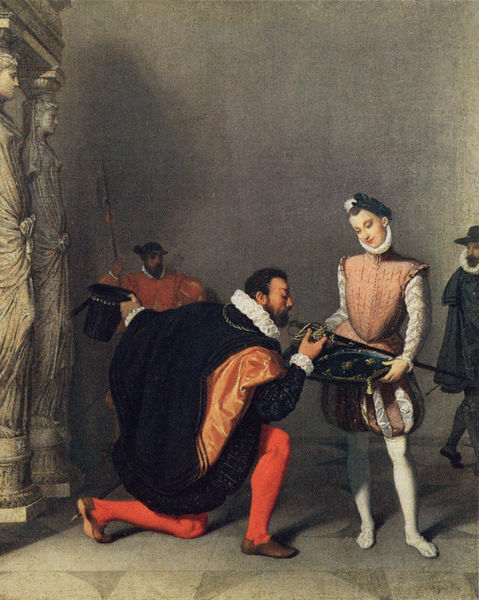
Titel: Don Pedro de Tolède baisant l'épée d'Henri IV, Don Pedro von Toledo küßt den Degen von Heinrich IV.
Künstler: Jean Auguste Dominique Ingres
Standort: Pau
Institution: Musée National du Château de Pau
Schlagwörter: blau, dunkel, gemälde, mann, schatten, umhang, weiß, gelb, menschen, braun, damen, elegant, frankreich, geste, grau, hell, hintergrund, hut, marmor, männer, nase, orange, schwarz, szene, säulen, dame, rot, schloss, malerei, mode, zylinder, bart, mütze, trinken, wand, diener, falten, kleidung, kragen, samt, sockel, stein, tablett, halskrause, herr, portrait, porträt, wache, öl, boden, haare, kostüm, mantel, renaissance, seide, skulptur, spanien, bein, kuss, küssen, zwei, schuhe, üben, hosen, schwer, kette, hof, saal, figuren, ölgemälde, blue, columns, hat, kaiser, king, kissen, könig, lanze, men, people, pillow, red, stockings, sword, swords, white, arm, black, collar, face, figures, gold, grey, nose, old, painting, polster, robe, wall, detail, pattern, pink, servant, floor, strumpf, edel, junge, schattens, knie, zehe, tor, vier, strümpfe, umgang, antike, knabe, fuss, palast, fliesen, schwert, säbel, knien, soldat, wachmann, stof, leinwand, degen, stehkragen, herrscher, reichen, zeremonie, krause, ritter, fürst, hand, skulpturen, beugen, statuen, schwul, classical, greek, man, leder, mittelalter, strumpfhose, wams, fechten, prinz, ear, head, begrüssung, bittsteller, historismus, knicks, kostüme, verbeugen, verbeugung, wächter, huldigung, boy, eyes, feet, knight, noble, prince, spain, strumpfhosen, übergabe, karyatide, speer, entrance, edelmann, pluderhose, karl, verehrung, holt, lernen, bitte, purple, coat, mouth, hats, beard, wachen, karyatiden, handkuss, sohn, pluderhosen, harlekin, sculpture, statue, demut, kniefall, ingres, violet, human, royal, cape, delacroix, art, statues, pants, shoe, shoes, england, medieval, chuhe, mühlradkragen, kavalier, pumphose, pillar, guard, humans, page, heerpauke, kuhmaulschuhe, geschlitzt, knappe, kneeling, fleur de lis, lord, kissing, scuhe, shakespeare, schnabelschuh, barock, kariatyden, angeben, hut ziehen, höfling, weapon, j.a.d. ingres, kniene, tile, erechteion, tights, kneel, knees, shorts, kostümrealismus, beards, muses, ballonhose, karityden, kuhmaluschuhze, nicks, colonial, lance, axe, historisch, pillars, examine, courtier, ver, rütrot, pantaloons, archaic, finery, caryatids